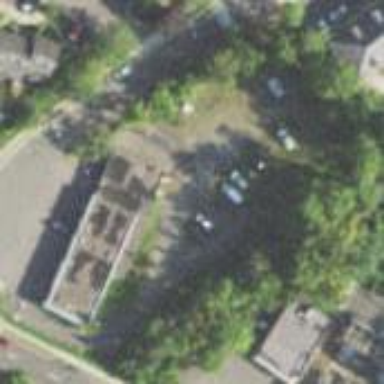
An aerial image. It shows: Retail area with car shop.